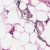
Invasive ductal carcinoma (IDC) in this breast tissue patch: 0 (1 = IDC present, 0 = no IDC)